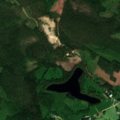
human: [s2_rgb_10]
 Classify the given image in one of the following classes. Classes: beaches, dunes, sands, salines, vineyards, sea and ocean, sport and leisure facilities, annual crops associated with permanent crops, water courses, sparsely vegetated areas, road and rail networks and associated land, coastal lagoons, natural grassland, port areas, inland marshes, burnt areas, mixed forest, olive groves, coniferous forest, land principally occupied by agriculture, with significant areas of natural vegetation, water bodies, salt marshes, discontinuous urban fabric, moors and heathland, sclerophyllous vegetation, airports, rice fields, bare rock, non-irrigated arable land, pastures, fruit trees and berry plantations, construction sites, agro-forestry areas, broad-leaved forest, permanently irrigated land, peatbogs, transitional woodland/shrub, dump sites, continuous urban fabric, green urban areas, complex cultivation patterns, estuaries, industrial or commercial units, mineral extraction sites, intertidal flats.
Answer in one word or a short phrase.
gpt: coniferous forest, mixed forest, transitional woodland/shrub